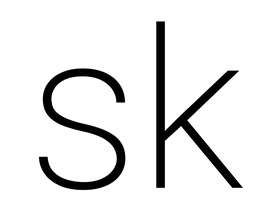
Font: Roboto_ExtraLight